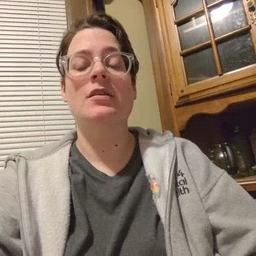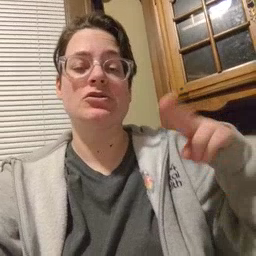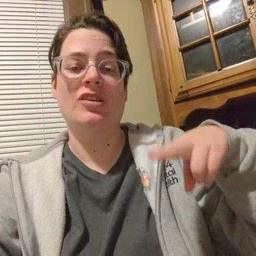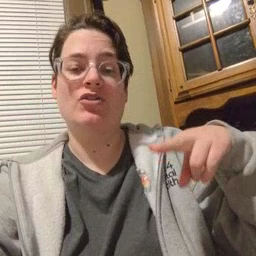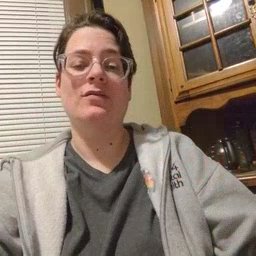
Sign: chair